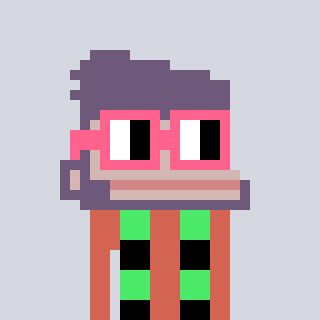
a pixel art character with square pink glasses, a ape-shaped head and a peachy-colored body on a cool background